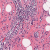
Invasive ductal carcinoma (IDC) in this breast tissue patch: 1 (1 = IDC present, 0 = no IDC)